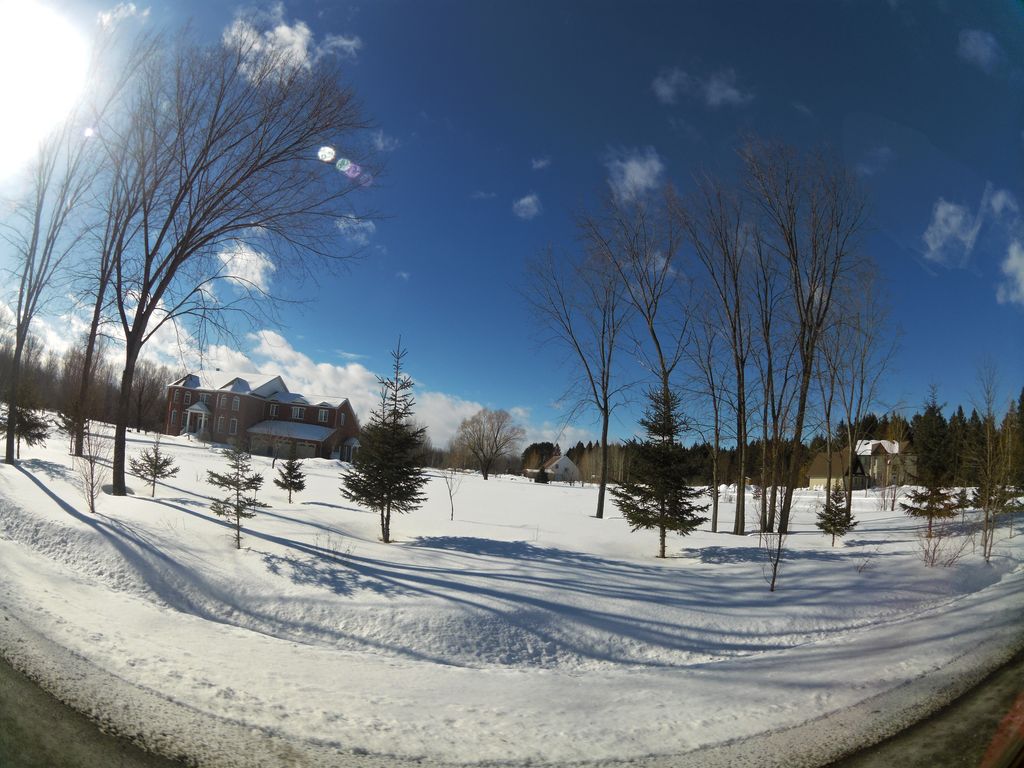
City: ottawa-gatineau